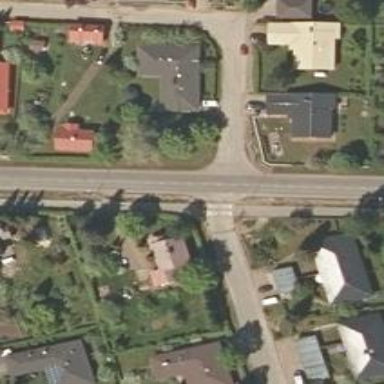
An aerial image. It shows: Road with "give way" sign.